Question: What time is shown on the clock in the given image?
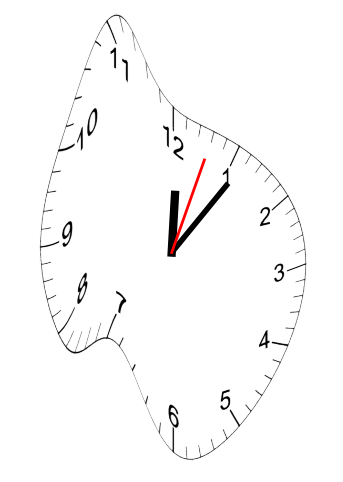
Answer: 12:06:03